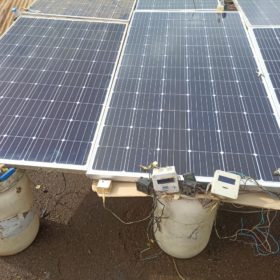
Label: Dusty